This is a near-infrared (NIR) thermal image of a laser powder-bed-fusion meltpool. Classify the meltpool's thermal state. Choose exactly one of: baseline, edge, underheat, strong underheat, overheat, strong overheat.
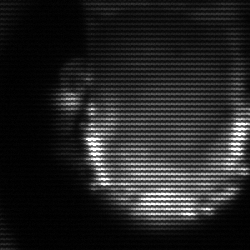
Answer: baseline